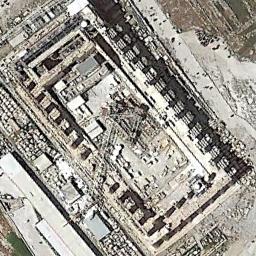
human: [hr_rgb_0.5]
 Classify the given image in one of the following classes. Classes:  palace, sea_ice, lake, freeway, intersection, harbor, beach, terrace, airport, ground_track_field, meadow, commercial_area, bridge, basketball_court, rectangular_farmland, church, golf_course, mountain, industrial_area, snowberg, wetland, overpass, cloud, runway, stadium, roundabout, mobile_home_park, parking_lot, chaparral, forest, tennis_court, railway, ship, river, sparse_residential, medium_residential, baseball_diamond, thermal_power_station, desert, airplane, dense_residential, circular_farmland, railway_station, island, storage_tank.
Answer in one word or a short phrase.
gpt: palace